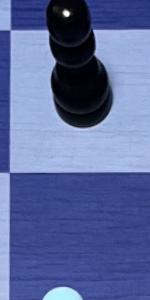
Label: Empty